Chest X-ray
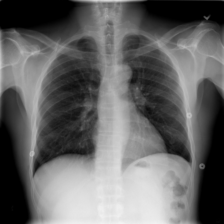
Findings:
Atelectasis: negative
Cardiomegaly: negative
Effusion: negative
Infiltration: negative
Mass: negative
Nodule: negative
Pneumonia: negative
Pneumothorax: negative
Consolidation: negative
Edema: negative
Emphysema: negative
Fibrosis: negative
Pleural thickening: negative
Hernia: negative